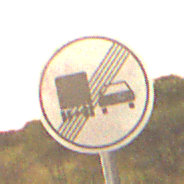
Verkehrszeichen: EndeUeberholverbotKraftfahrzeuge
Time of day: Night
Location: Outdoor (Nature)
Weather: Clear
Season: NotSpecified
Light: Natural